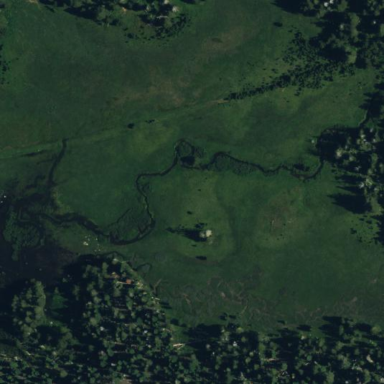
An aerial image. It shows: Wet meadow with wood vegetation.